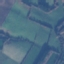
Label: Pasture